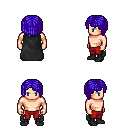
a pixel art fantasy rpg character, male body template, human, light skin, black cape, red pants, blue pageboy hairstyle, black shoes, four views (front, back, left, right), 2x2 character sprite sheet, small pixel art, hard edges, no anti-aliasing